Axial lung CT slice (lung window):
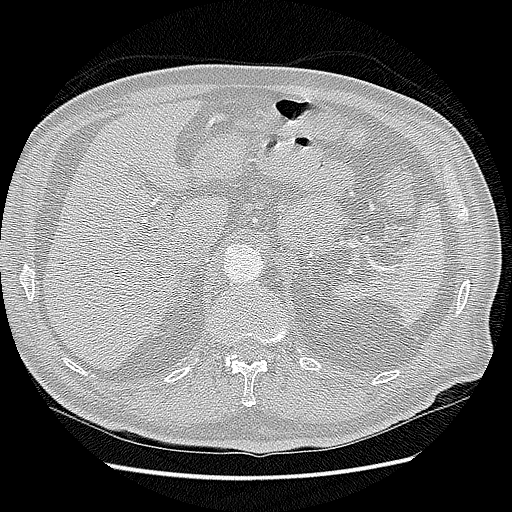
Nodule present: no